Interaction volume radius: 5 \u00c5
Interaction volume height: 15 \u00c5
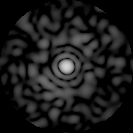
Disorder parameter: 0.8138